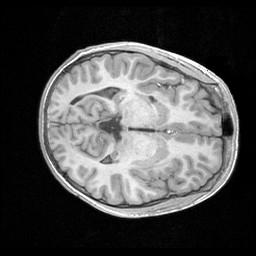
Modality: T1w
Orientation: axial